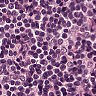
Metastatic tissue present: no